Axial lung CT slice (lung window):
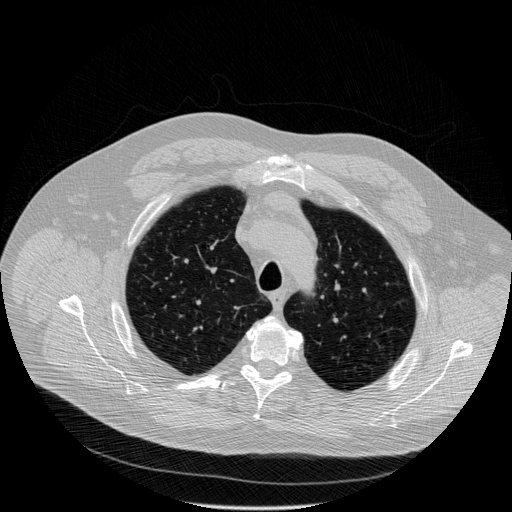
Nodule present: no